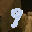
Label: 9